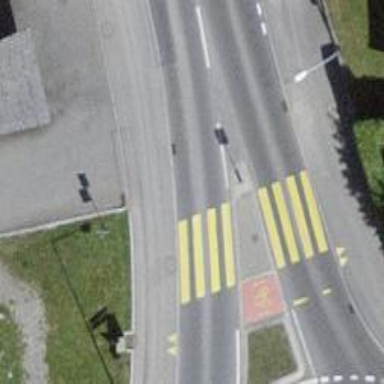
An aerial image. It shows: Uncontrolled zebra crossing with pedestrian island.